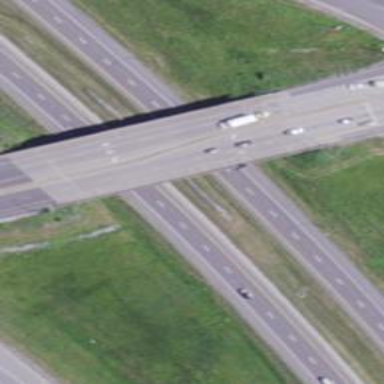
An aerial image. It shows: Trunk highway bridge with dual carriageway.